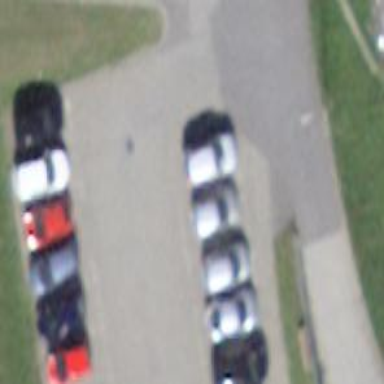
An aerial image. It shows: Road serving as parking aisle.